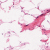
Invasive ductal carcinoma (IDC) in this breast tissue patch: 0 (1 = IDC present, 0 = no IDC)